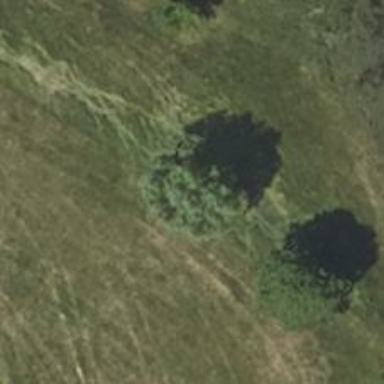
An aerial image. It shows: Deciduous broadleaved tree.